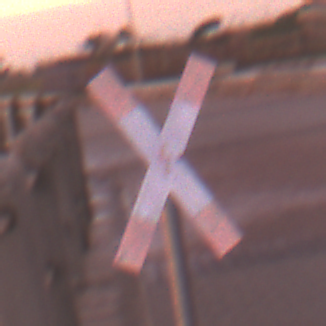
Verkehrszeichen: Andreaskreuz
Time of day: SunriseSunset
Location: Outdoor (Urban)
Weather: PartlyCloudy
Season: NotSpecified
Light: Natural